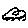
Label: car